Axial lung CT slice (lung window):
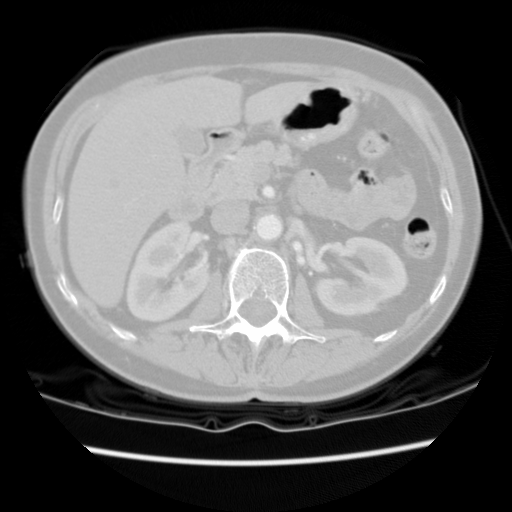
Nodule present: no